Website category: sports
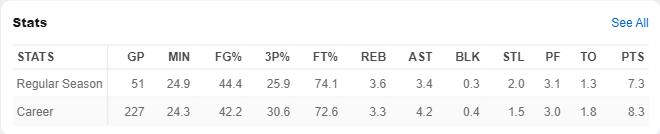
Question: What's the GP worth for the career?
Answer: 227

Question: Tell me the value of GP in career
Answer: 227

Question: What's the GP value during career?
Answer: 227

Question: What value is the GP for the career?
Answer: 227

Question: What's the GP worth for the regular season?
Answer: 51

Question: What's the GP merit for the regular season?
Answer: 51

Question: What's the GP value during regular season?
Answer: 51

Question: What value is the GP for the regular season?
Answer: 51

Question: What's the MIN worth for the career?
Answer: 24.3

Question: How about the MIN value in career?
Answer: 24.3

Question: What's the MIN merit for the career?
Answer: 24.3

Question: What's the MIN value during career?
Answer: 24.3

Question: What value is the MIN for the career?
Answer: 24.3

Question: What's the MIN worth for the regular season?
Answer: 24.9

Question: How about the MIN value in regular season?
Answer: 24.9

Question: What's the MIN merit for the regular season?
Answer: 24.9

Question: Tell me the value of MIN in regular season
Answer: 24.9

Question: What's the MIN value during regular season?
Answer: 24.9

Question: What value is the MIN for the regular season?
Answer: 24.9

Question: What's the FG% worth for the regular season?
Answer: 44.4

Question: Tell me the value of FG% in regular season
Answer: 44.4

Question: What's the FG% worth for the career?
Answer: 42.2

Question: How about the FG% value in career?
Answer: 42.2

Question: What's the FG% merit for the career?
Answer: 42.2

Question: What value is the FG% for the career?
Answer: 42.2

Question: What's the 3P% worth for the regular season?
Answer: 25.9

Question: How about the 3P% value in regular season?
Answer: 25.9

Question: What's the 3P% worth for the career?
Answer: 30.6

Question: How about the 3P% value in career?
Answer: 30.6

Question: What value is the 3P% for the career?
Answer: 30.6

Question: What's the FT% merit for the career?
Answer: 72.6

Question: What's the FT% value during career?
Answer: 72.6

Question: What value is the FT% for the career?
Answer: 72.6

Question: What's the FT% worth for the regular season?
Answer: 74.1

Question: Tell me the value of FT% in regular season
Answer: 74.1

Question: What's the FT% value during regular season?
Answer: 74.1

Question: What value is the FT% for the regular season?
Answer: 74.1

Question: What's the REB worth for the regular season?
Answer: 3.6

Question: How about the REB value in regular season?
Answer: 3.6

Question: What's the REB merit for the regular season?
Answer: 3.6

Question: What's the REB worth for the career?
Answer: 3.3

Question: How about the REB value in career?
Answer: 3.3

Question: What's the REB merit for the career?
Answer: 3.3

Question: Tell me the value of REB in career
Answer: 3.3

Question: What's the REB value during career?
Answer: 3.3

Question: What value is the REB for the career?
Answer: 3.3

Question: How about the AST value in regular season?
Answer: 3.4

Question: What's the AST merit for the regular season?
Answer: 3.4

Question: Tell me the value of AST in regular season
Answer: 3.4

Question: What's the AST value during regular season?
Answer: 3.4

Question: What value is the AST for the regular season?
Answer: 3.4

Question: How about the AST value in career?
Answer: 4.2

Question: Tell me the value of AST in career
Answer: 4.2

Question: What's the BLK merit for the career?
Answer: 0.4

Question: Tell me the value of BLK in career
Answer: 0.4

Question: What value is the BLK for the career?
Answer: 0.4

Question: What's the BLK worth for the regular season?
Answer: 0.3

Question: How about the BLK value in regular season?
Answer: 0.3

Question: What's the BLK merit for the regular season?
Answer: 0.3

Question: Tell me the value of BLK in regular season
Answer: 0.3

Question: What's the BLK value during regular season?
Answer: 0.3

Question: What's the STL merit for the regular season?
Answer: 2.0

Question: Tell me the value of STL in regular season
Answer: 2.0

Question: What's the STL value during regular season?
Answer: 2.0